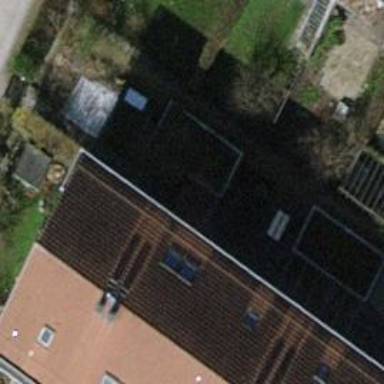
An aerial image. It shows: Terrace building.